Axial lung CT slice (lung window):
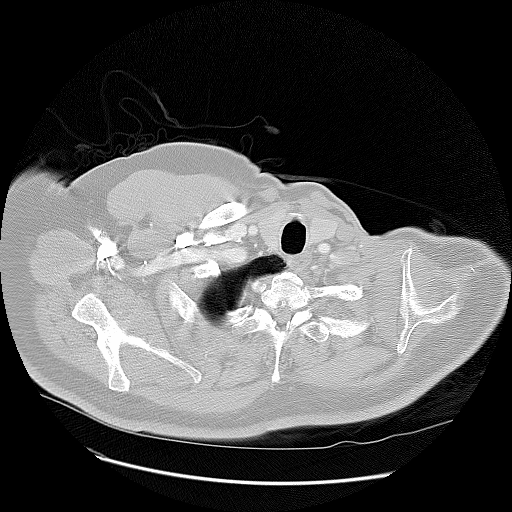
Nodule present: no